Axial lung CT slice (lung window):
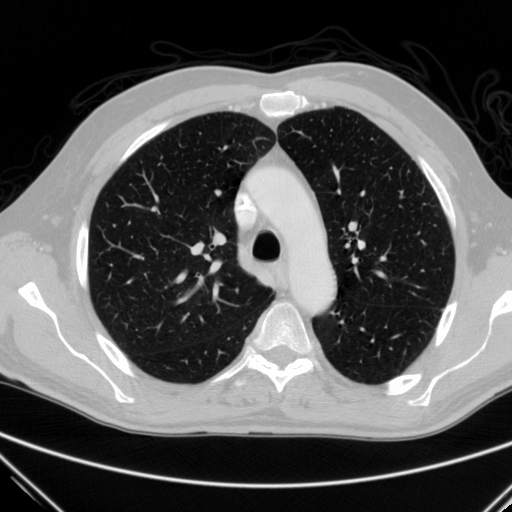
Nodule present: no